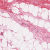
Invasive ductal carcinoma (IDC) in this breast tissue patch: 0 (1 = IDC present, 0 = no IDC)